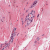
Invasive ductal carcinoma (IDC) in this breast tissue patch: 0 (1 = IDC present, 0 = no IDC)